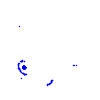
Particle: kaon